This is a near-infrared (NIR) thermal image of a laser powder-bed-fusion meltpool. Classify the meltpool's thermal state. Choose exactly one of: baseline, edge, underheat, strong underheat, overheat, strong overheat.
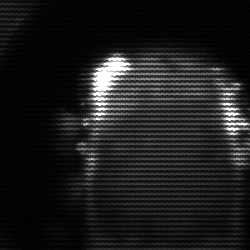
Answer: baseline